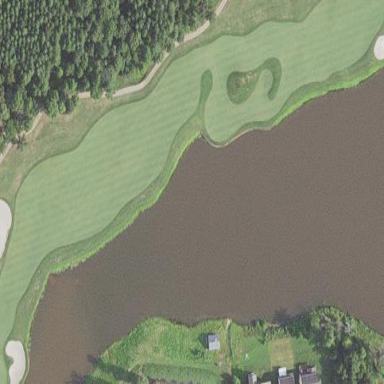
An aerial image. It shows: Area of rough grass used for golf.